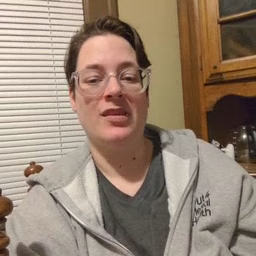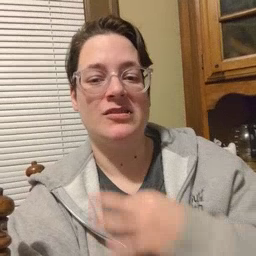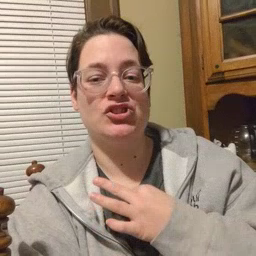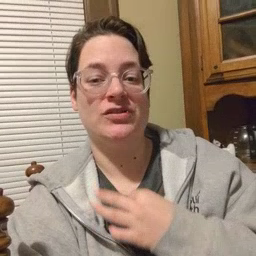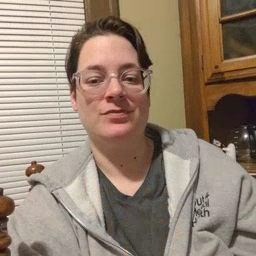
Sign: shirt